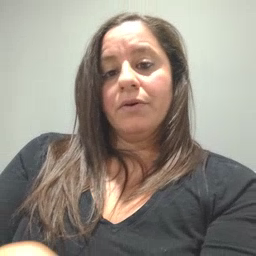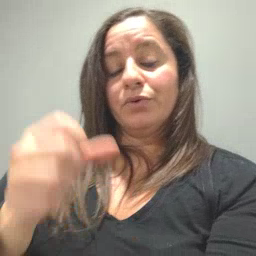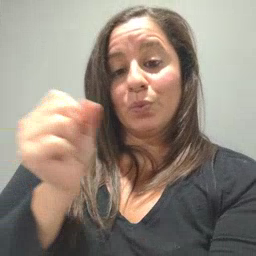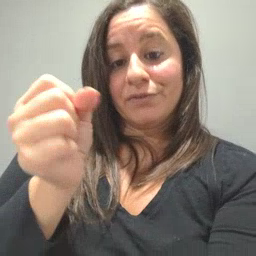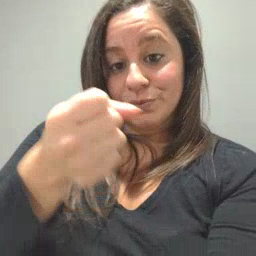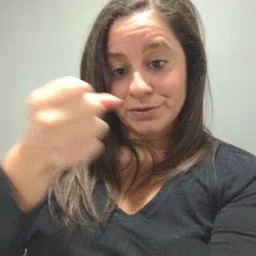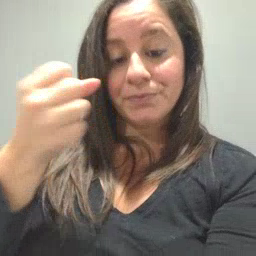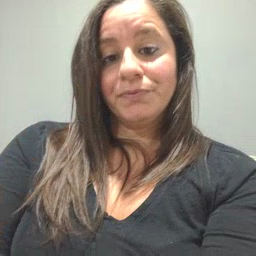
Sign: refrigerator